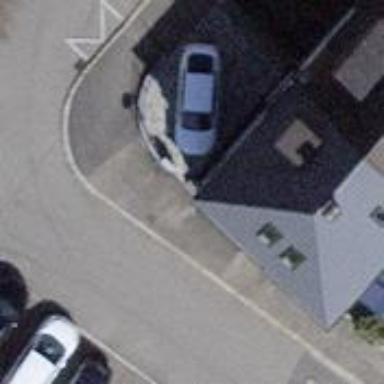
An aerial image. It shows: Simple house.